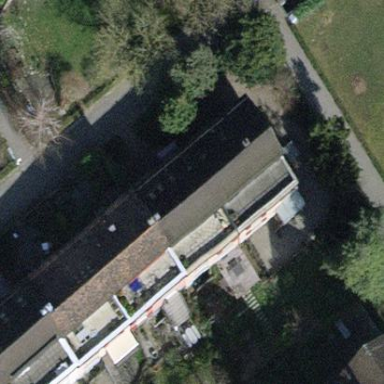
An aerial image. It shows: Terrace building.